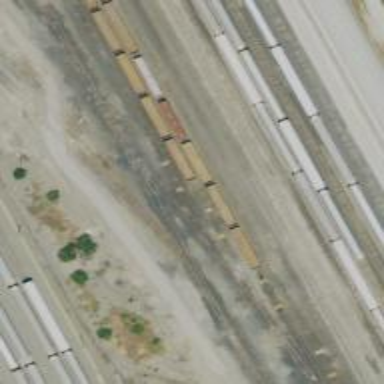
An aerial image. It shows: Railway yard in service.